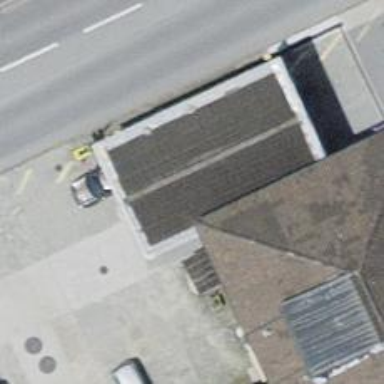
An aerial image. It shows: Fuel station.